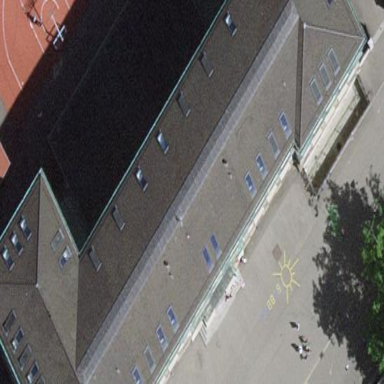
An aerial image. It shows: School building with hipped roof.